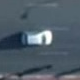
Vehicle type: Car